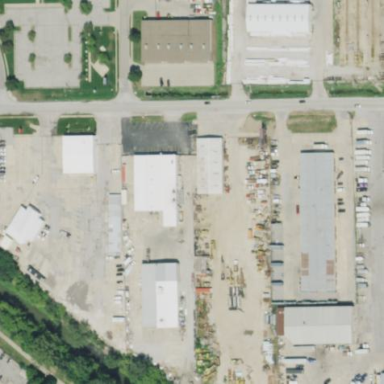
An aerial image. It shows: Industrial area.